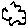
Label: cloud